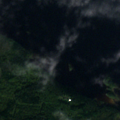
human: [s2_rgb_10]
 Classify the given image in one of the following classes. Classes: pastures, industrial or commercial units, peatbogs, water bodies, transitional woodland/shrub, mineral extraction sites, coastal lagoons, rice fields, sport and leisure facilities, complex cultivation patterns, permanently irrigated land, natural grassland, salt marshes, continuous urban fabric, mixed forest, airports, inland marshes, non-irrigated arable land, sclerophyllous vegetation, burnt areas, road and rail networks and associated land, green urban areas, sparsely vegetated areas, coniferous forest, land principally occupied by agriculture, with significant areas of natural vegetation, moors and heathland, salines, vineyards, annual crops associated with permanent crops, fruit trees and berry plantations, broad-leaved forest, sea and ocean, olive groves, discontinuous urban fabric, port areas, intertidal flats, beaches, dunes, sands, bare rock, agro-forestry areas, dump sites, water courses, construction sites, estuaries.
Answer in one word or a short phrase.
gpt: coniferous forest, mixed forest, water bodies